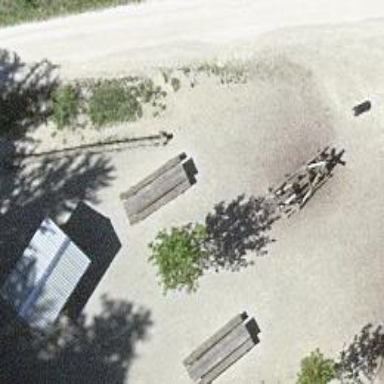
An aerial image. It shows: Picnic table located in leisure land area.